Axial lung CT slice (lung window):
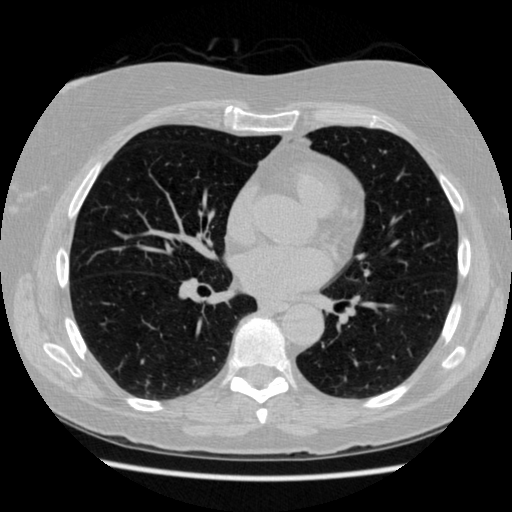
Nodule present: no